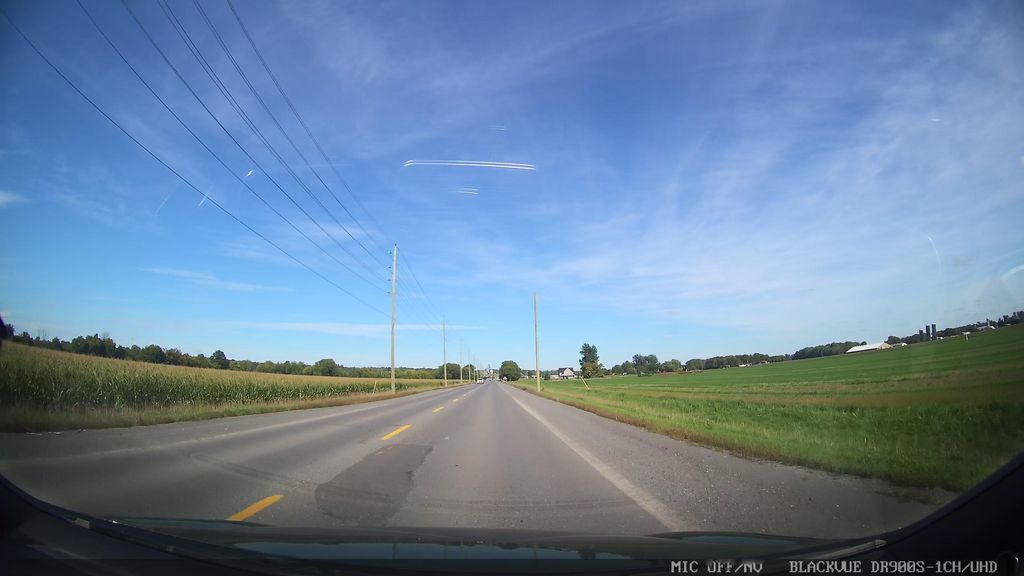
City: ottawa-gatineau